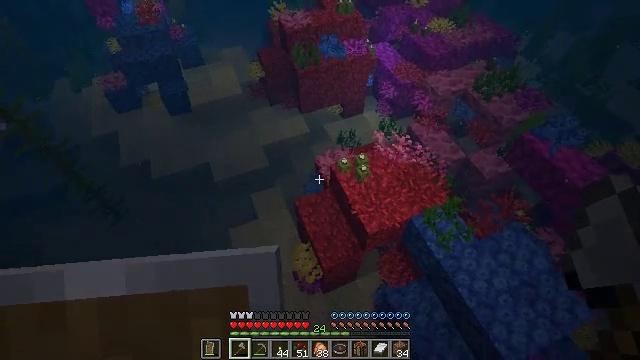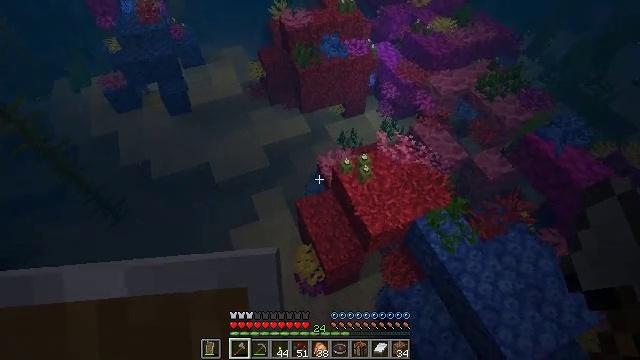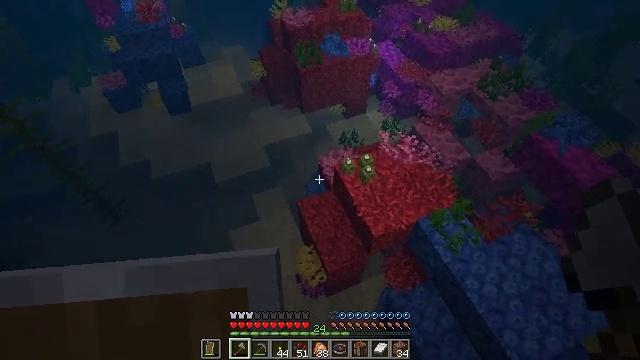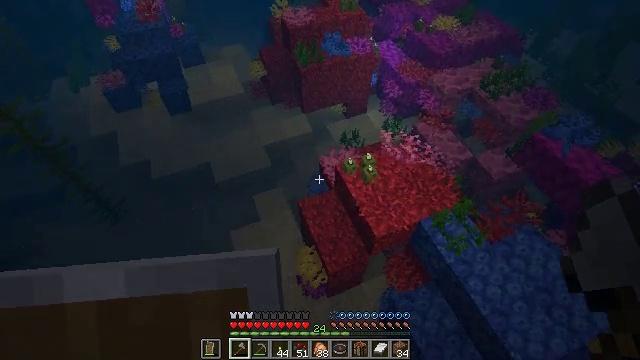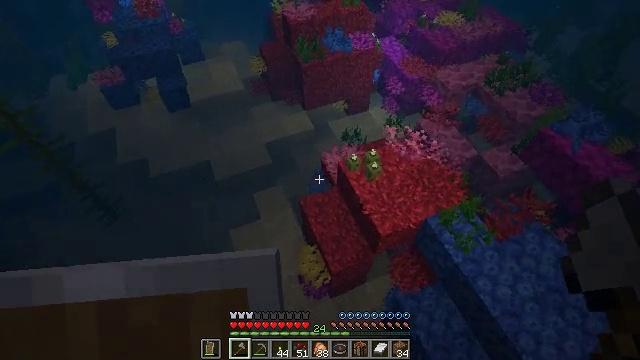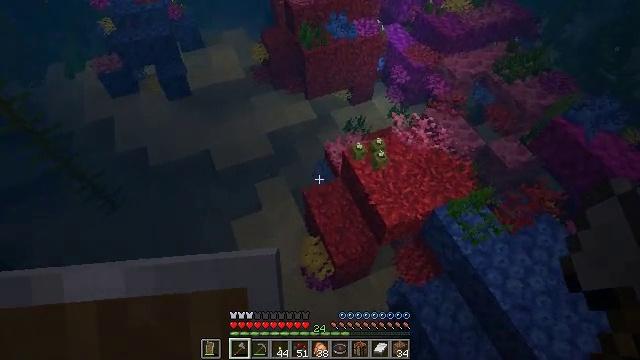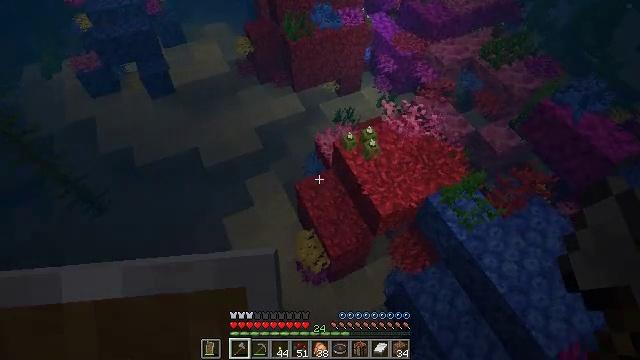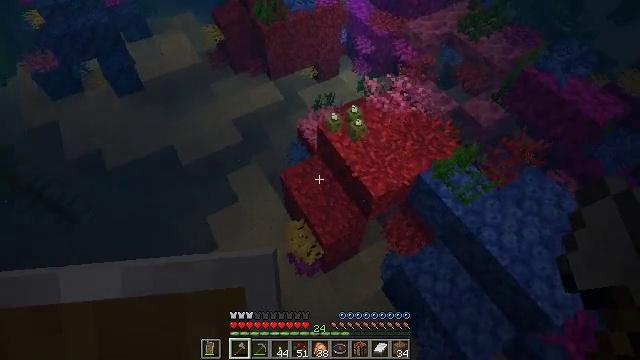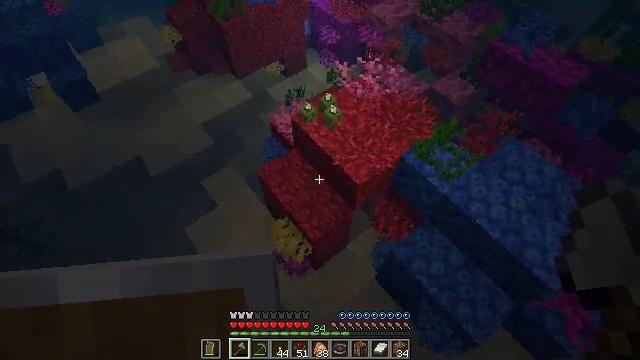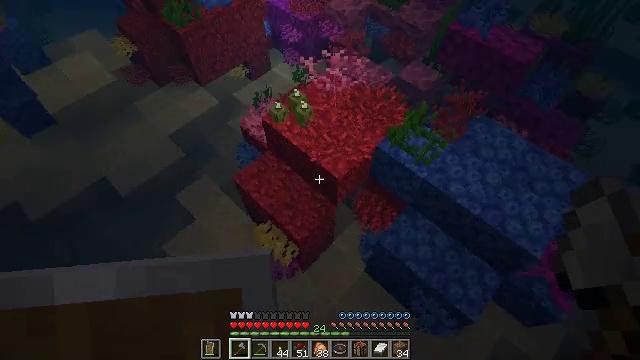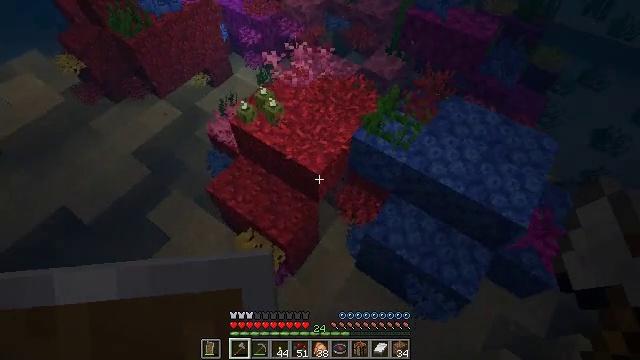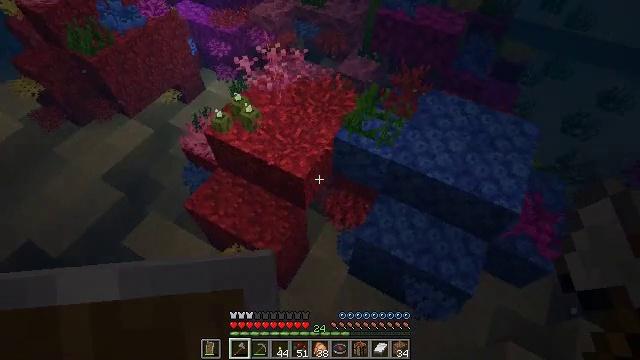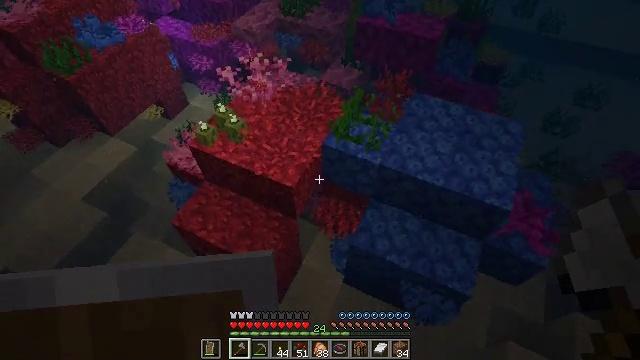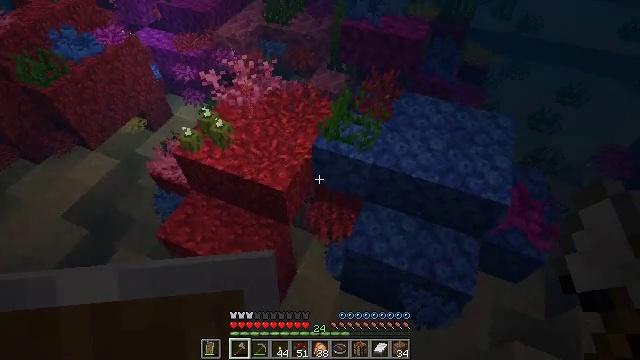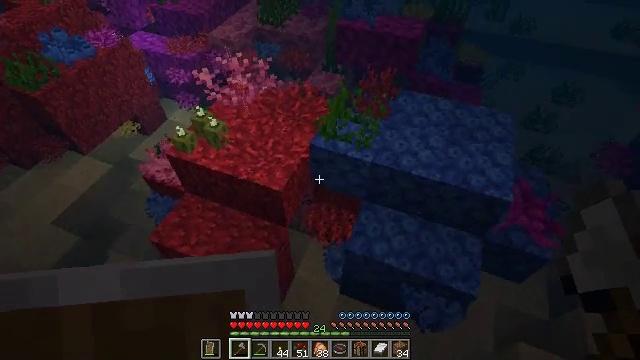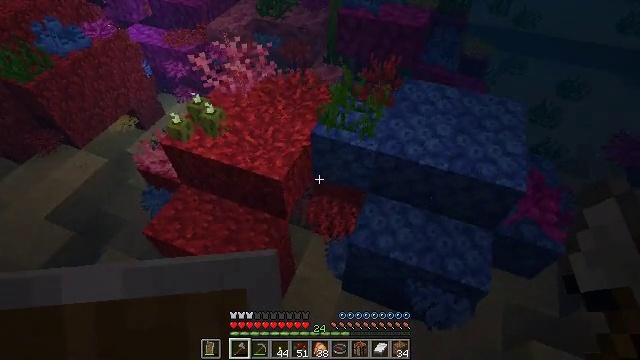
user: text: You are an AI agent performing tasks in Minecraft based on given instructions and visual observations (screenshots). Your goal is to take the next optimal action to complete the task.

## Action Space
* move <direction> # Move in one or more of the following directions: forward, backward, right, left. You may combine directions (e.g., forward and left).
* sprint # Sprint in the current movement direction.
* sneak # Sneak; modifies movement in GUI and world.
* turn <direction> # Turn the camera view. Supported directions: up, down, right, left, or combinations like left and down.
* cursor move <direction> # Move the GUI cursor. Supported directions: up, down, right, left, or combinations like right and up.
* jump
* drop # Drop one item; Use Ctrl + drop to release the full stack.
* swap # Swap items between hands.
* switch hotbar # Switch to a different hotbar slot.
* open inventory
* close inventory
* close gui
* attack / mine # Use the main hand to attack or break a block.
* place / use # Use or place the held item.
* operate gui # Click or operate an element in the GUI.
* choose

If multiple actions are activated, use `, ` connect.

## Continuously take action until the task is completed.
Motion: motion action
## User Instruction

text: Collect sea pickles from the ocean floor.
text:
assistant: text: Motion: move forward and move left
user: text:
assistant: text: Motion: move forward and move left
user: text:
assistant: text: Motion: move forward and move left, sneak
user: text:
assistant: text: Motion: move forward and move left, sneak
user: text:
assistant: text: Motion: move forward and move left, sneak, turn down
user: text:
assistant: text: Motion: move forward and move left, sneak, turn right and down
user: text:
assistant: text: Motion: move forward and move left, sneak, turn right and down
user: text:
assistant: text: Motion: move forward and move left, sneak, turn right
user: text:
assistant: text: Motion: move forward and move left, sneak, turn right
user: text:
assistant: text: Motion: move forward and move left, sneak, turn right
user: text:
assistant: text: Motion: move forward and move left, sneak, turn right and up
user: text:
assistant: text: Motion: move forward and move left, sneak, turn right and up
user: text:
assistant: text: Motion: move forward, sneak, turn right and up
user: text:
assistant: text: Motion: move forward, sneak, turn right
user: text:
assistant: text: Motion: move forward, sneak
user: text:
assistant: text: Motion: move forward, sneak
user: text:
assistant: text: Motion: move forward, sneak
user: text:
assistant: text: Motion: move forward, sneak, turn right
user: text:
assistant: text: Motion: move forward, sneak, turn right and up
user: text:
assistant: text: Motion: move forward, sneak
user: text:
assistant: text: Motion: move forward, sneak
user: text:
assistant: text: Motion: move forward, sneak
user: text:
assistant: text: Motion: move forward, sneak, turn up
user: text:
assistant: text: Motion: move forward, sneak, turn left and up
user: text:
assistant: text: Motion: move forward, sneak, turn left and up
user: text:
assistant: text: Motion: move forward, sneak, turn left and down
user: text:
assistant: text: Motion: move forward, sneak, turn left
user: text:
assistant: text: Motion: move forward, sneak
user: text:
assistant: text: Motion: move forward, sneak
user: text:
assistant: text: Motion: move forward, sneak